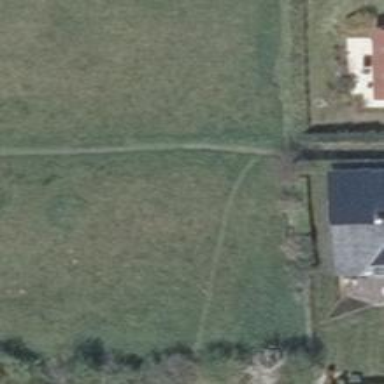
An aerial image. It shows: Path covered in grass.